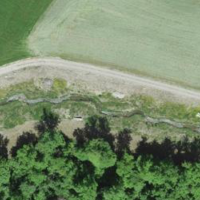
EUNIS habitat code: 56
Species observed at this site:
Epilobium hirsutum